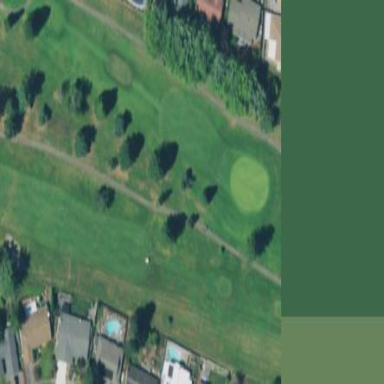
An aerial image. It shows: Golf fairway surrounded by grass.